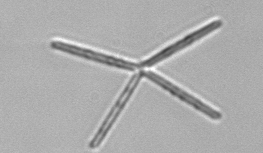
Label: Thalassionema